Field crop: maize
Growth stage: 2
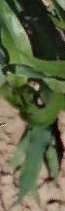
Species: maize